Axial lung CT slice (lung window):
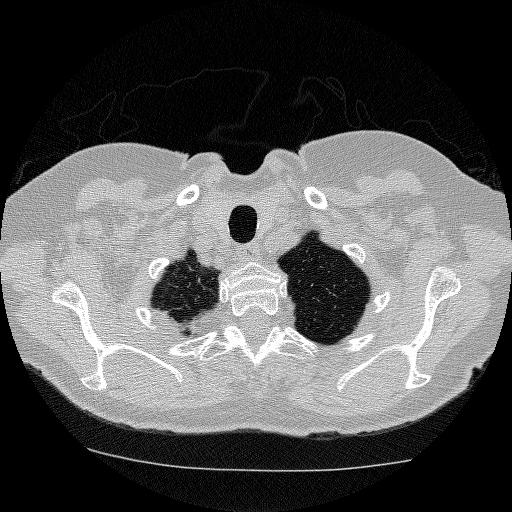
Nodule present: no